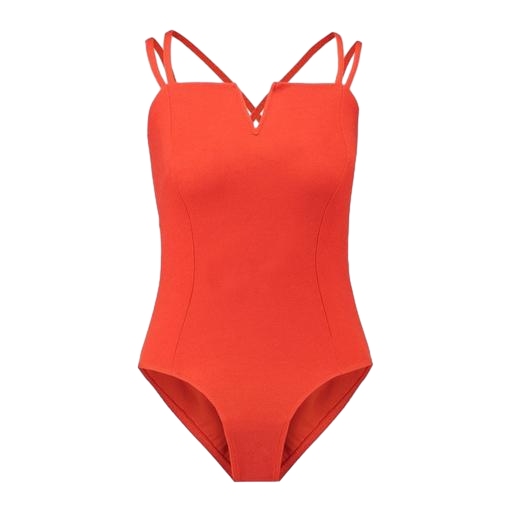
red double strap v-back camisole, 2 tankini, red crossback tank, white background